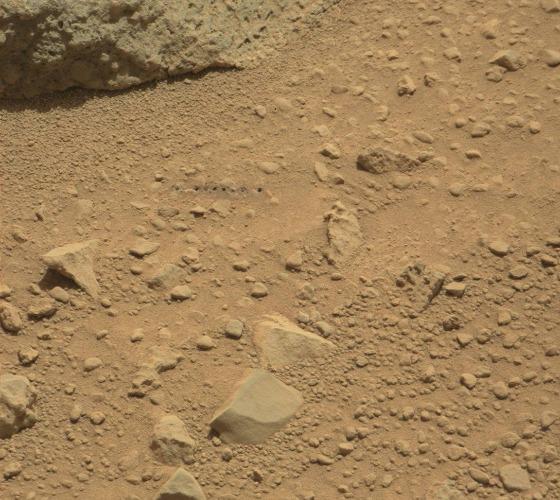
Terrain classes present: Gravel / Sand / Soil, Rock, Shadow